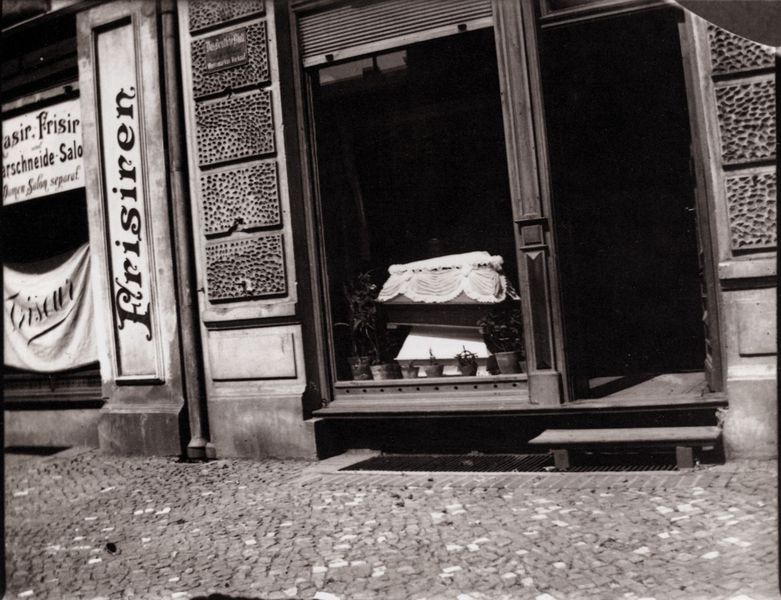
Titel: Sargmagazin "Thanatos". Berlin, Holzmarktstraße 45
Künstler: Heinrich Zille
Schlagwörter: dunkel, schatten, weiß, stadt, ausschnitt, blume, blumen, fenster, frankreich, frisur, glas, grau, holz, licht, schaufenster, schwarz, strasse, tisch, tür, gebäude, haus, tuch, weg, alt, wand, architektur, spitze, stein, steine, tod, tot, spiegelung, gitter, sonne, boden, haare, realismus, decke, spitzen, pflanzen, alltag, genre, deutschland, blumentopf, topf, schrift, ansicht, fassade, fassaden, gasse, geschäft, pflaster, sachlich, mauer, backstein, laden, läden, werbung, bank, pilaster, treppe, salon, verkleidung, inschrift, deutsch, stufe, stufen, foto, fotografie, photographie, blumentöpfe, töpfe, eingang, schild, auslage, berlin, bürgersteig, gehsteig, beton, mauerwerk, regenrinne, deko, schwarz-weiss, gehweg, kopfsteinpflaster, pflasterstein, pflastersteine, straßenszene, trottoir, konturen, bordstein, einkaufen, reklame, einkauf, jalousie, photo, rustika, türklinke, öffnung, leben, beerdigung, bestatter, bestattungsinstitut, sarg, putz, tja, glasfenster, blumenstock, geöffnet, frisieren, blumenstöcke, fotographie, schief, dachrinne, eintritt, strassenschild, stadtbild, schnitte, erdgeschoss, gesteig, aushang, ladenzeile, rolladen, rollo, fallrohr, rost, sachlichkeit, särge, barbier, friseur, stad, bestattung, deutschalnd, gegensätze, gebaäude, rollos, trotoire, ausstellen, austellen, coiffeur, eingangen, erisiren, erisnen, fotograhie, fresieren, frisiren, frisör, genrefotografie, lasden, leichenschauhaus, rollladen, rollläden, sephia, spitzendecke, todt, trittbrett, ääh, heinrich zille, frsieur, begräbnisinstitut, friseursalon, schaufester, beerdigungsinstitut, frieseurladen, dacvhrinne, street-fotografie